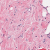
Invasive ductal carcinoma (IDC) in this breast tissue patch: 0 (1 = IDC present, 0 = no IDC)